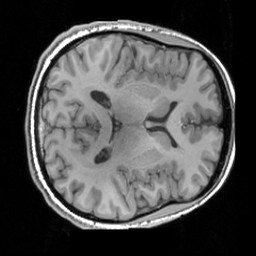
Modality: T1w
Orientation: axial
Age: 30
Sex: female
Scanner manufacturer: siemens
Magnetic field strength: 3 T
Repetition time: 1.63 s
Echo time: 0.00311 s